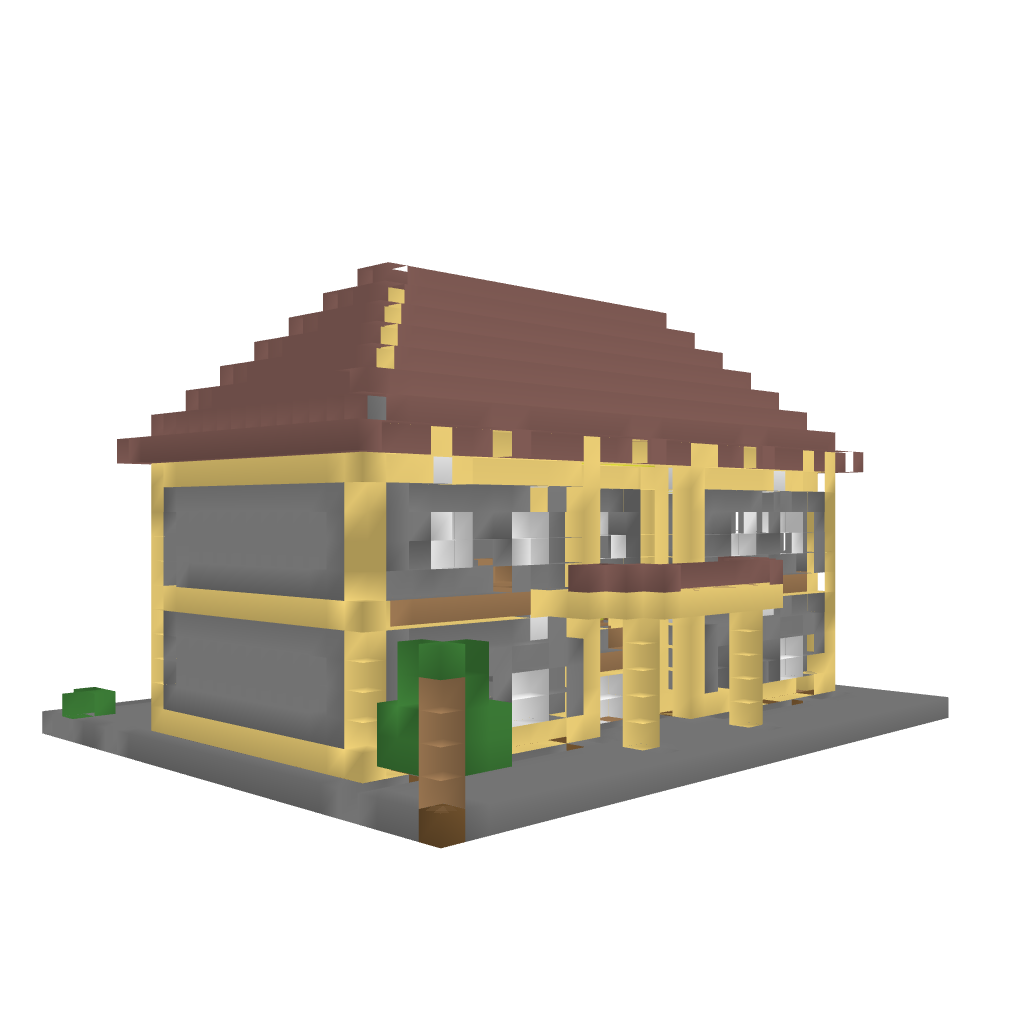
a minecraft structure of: Lewis's House high quality